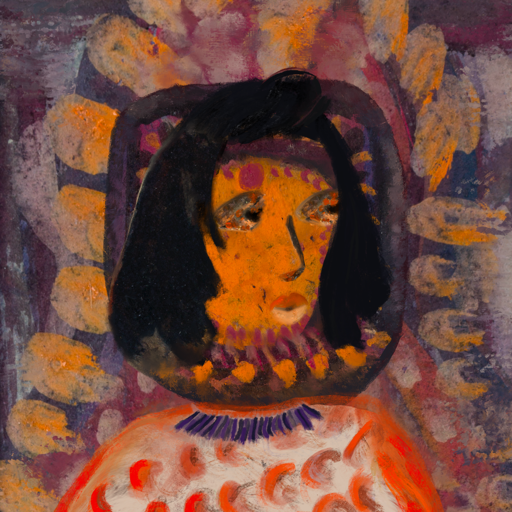
Background: Doll, Head And Neck Side: Doll_w_Hair, Face Side: Gypsy_Queen, Bust: Rupkatha, Hair Side: Mosgoul, Head Accessory: Blank, Second Necklace: Blank, Necklace: HillGirl, Baby: Blank